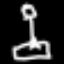
Label: pencil